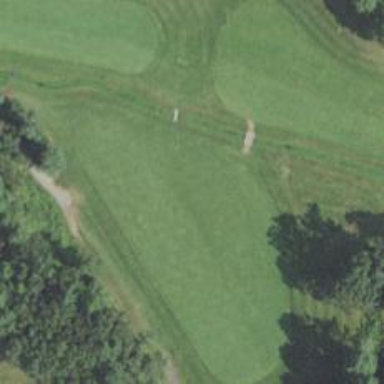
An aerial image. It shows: View of golf hole.